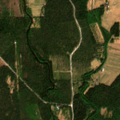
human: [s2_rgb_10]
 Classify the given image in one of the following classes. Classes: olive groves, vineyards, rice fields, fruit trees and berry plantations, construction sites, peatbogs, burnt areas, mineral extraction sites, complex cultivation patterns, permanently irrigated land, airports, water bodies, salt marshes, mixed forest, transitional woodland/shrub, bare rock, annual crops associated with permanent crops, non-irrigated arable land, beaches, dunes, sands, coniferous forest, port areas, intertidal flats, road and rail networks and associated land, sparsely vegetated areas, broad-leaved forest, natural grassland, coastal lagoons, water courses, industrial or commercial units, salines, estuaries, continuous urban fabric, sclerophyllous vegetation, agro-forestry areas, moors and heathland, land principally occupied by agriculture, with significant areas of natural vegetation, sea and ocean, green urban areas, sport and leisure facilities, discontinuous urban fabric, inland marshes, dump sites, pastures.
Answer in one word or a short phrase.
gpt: non-irrigated arable land, coniferous forest, mixed forest